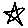
Label: star